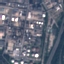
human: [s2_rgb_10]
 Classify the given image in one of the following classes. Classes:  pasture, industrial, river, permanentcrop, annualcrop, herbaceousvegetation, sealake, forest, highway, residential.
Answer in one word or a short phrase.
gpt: Industrial